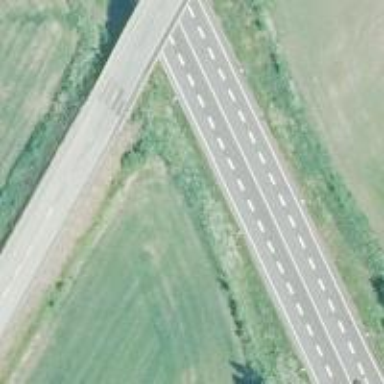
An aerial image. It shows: Asphalt motorway of trunk classification.